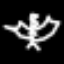
Label: angel